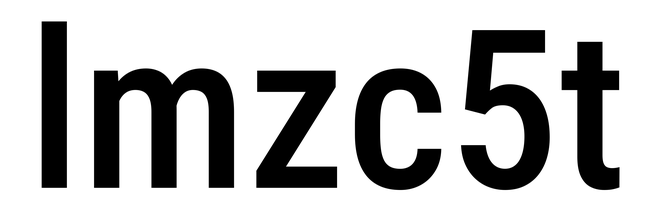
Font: Roboto_Condensed_Medium